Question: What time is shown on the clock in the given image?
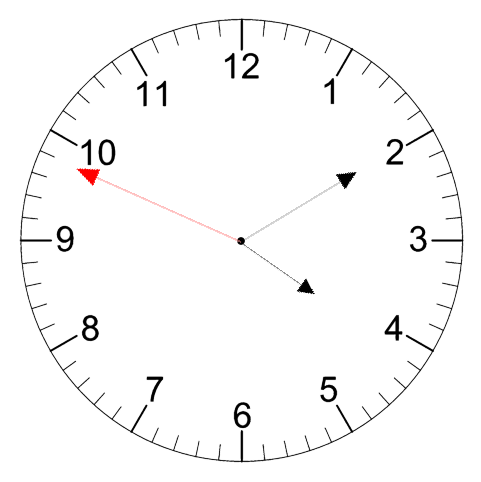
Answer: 04:09:49